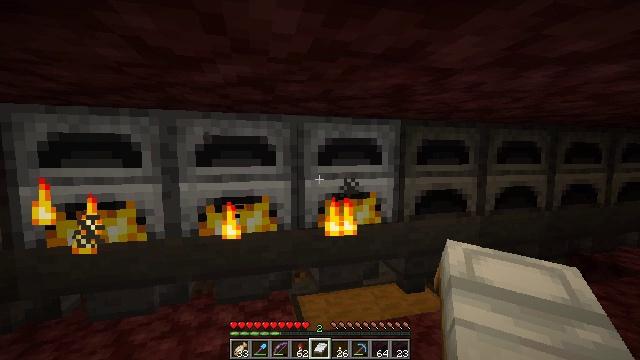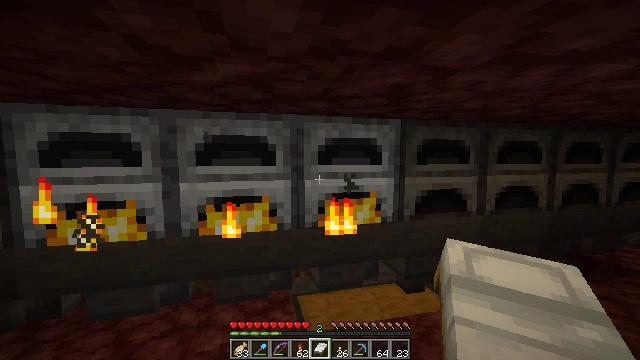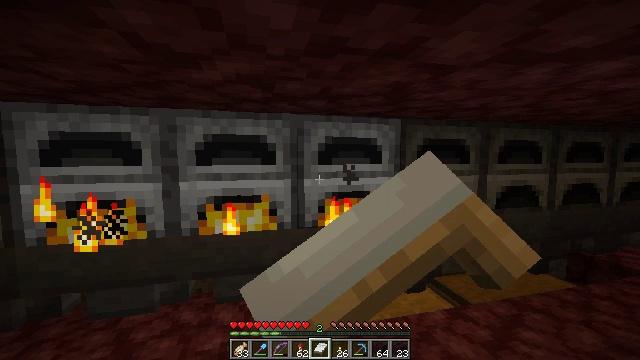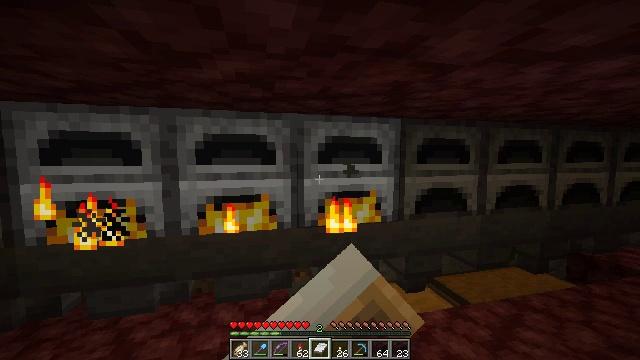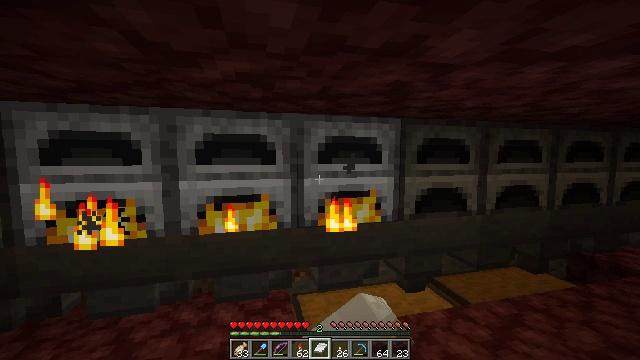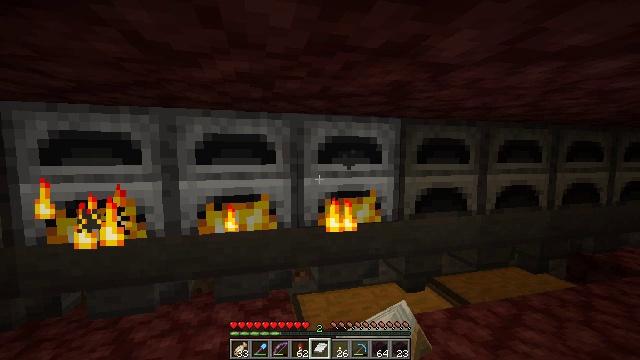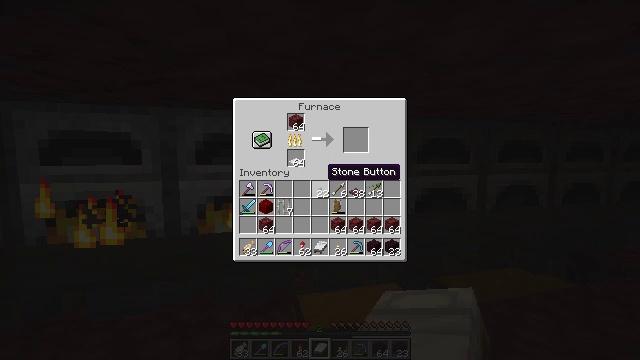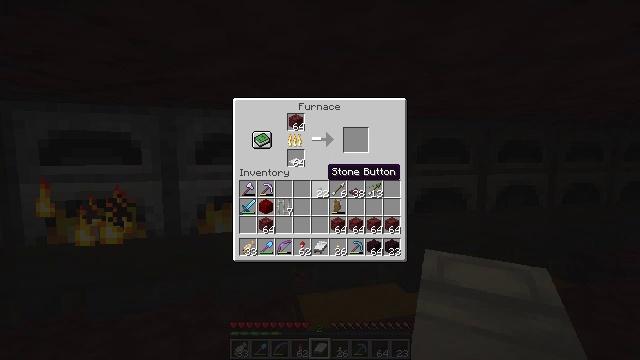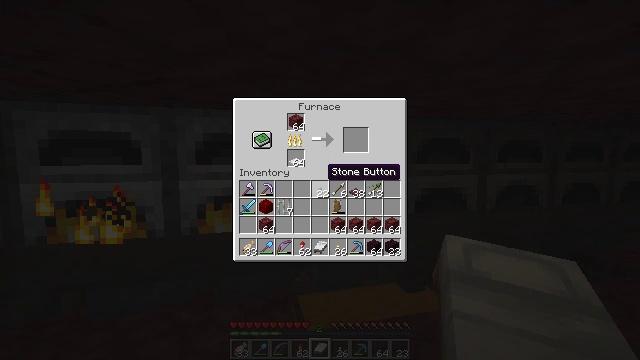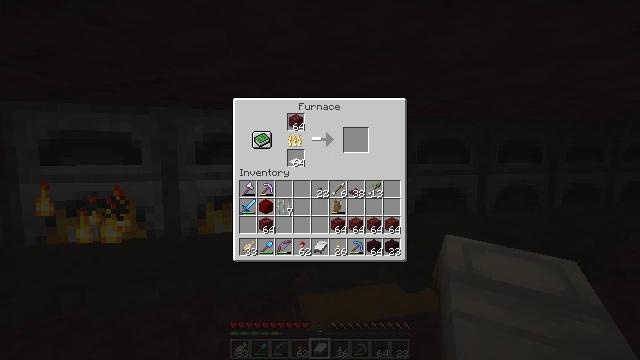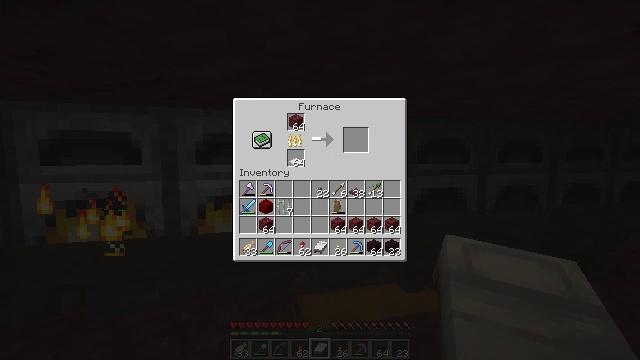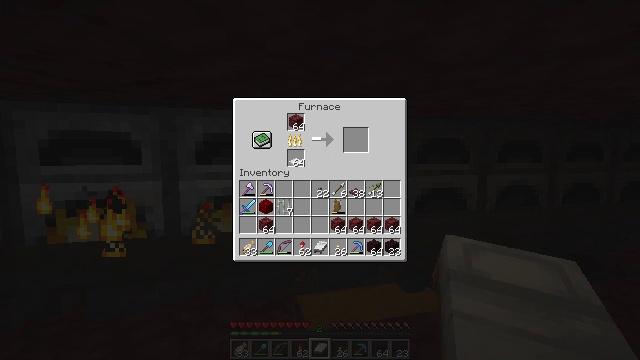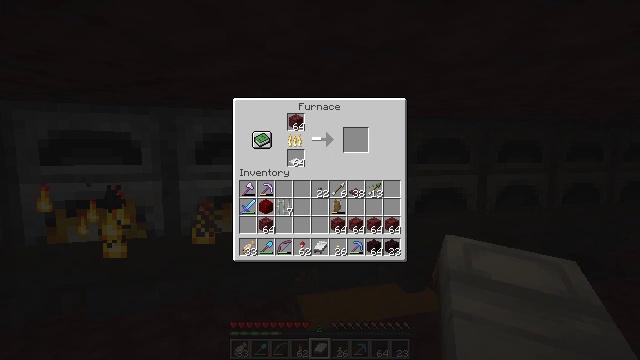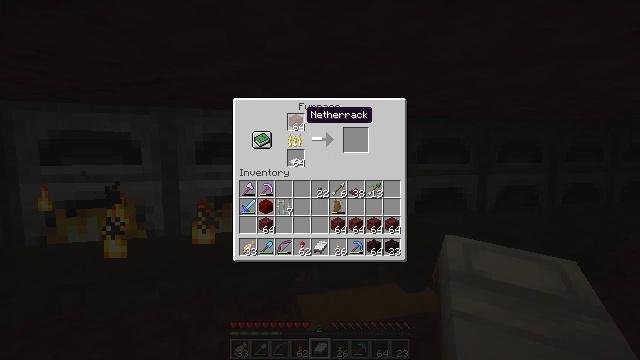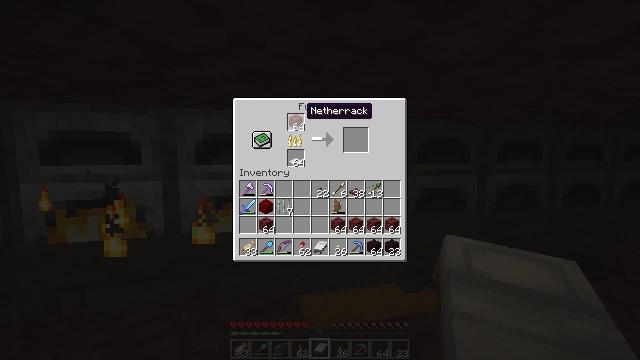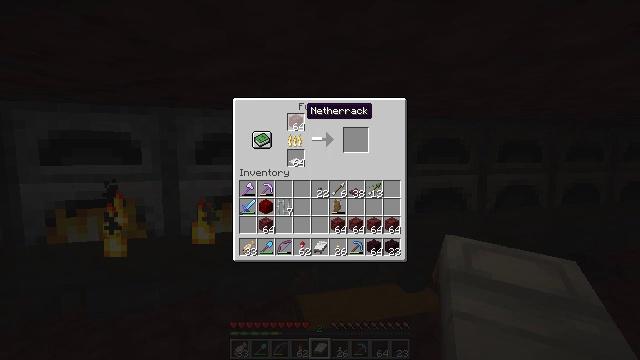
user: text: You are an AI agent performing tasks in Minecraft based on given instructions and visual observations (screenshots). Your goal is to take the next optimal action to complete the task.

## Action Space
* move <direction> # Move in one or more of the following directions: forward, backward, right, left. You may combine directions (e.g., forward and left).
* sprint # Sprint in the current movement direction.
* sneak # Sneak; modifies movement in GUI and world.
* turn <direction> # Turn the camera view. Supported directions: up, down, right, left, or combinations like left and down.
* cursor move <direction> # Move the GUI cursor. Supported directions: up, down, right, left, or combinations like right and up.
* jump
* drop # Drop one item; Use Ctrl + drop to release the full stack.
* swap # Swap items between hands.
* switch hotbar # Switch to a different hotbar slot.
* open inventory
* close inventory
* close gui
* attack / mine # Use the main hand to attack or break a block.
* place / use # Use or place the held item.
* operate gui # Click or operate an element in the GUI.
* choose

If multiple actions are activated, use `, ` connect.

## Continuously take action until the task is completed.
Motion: motion action
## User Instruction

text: Craft nether bricks from netherrack using a furnace.
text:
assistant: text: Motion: use / place
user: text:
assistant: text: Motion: use / place
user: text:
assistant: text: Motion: use / place
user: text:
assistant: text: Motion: no_op
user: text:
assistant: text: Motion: no_op
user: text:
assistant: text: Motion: open gui
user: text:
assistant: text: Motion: no_op
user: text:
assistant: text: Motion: no_op
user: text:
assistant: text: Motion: cursor move up
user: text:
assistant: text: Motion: cursor move left and up
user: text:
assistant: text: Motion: cursor move up
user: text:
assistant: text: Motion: no_op
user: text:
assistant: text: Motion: cursor move up
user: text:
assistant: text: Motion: no_op
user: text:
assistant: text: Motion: no_op
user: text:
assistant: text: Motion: choose
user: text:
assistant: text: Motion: choose
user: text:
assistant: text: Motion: choose
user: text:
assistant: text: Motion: cursor move down
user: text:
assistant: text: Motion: cursor move down
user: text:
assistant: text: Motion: cursor move down
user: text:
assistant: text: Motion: cursor move down
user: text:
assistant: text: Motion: no_op
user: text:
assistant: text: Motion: no_op
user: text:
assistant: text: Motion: no_op
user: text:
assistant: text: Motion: operate gui
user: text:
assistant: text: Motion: operate gui
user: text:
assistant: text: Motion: no_op
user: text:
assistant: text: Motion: no_op
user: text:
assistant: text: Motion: no_op